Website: crate-barrel
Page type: orders-overview
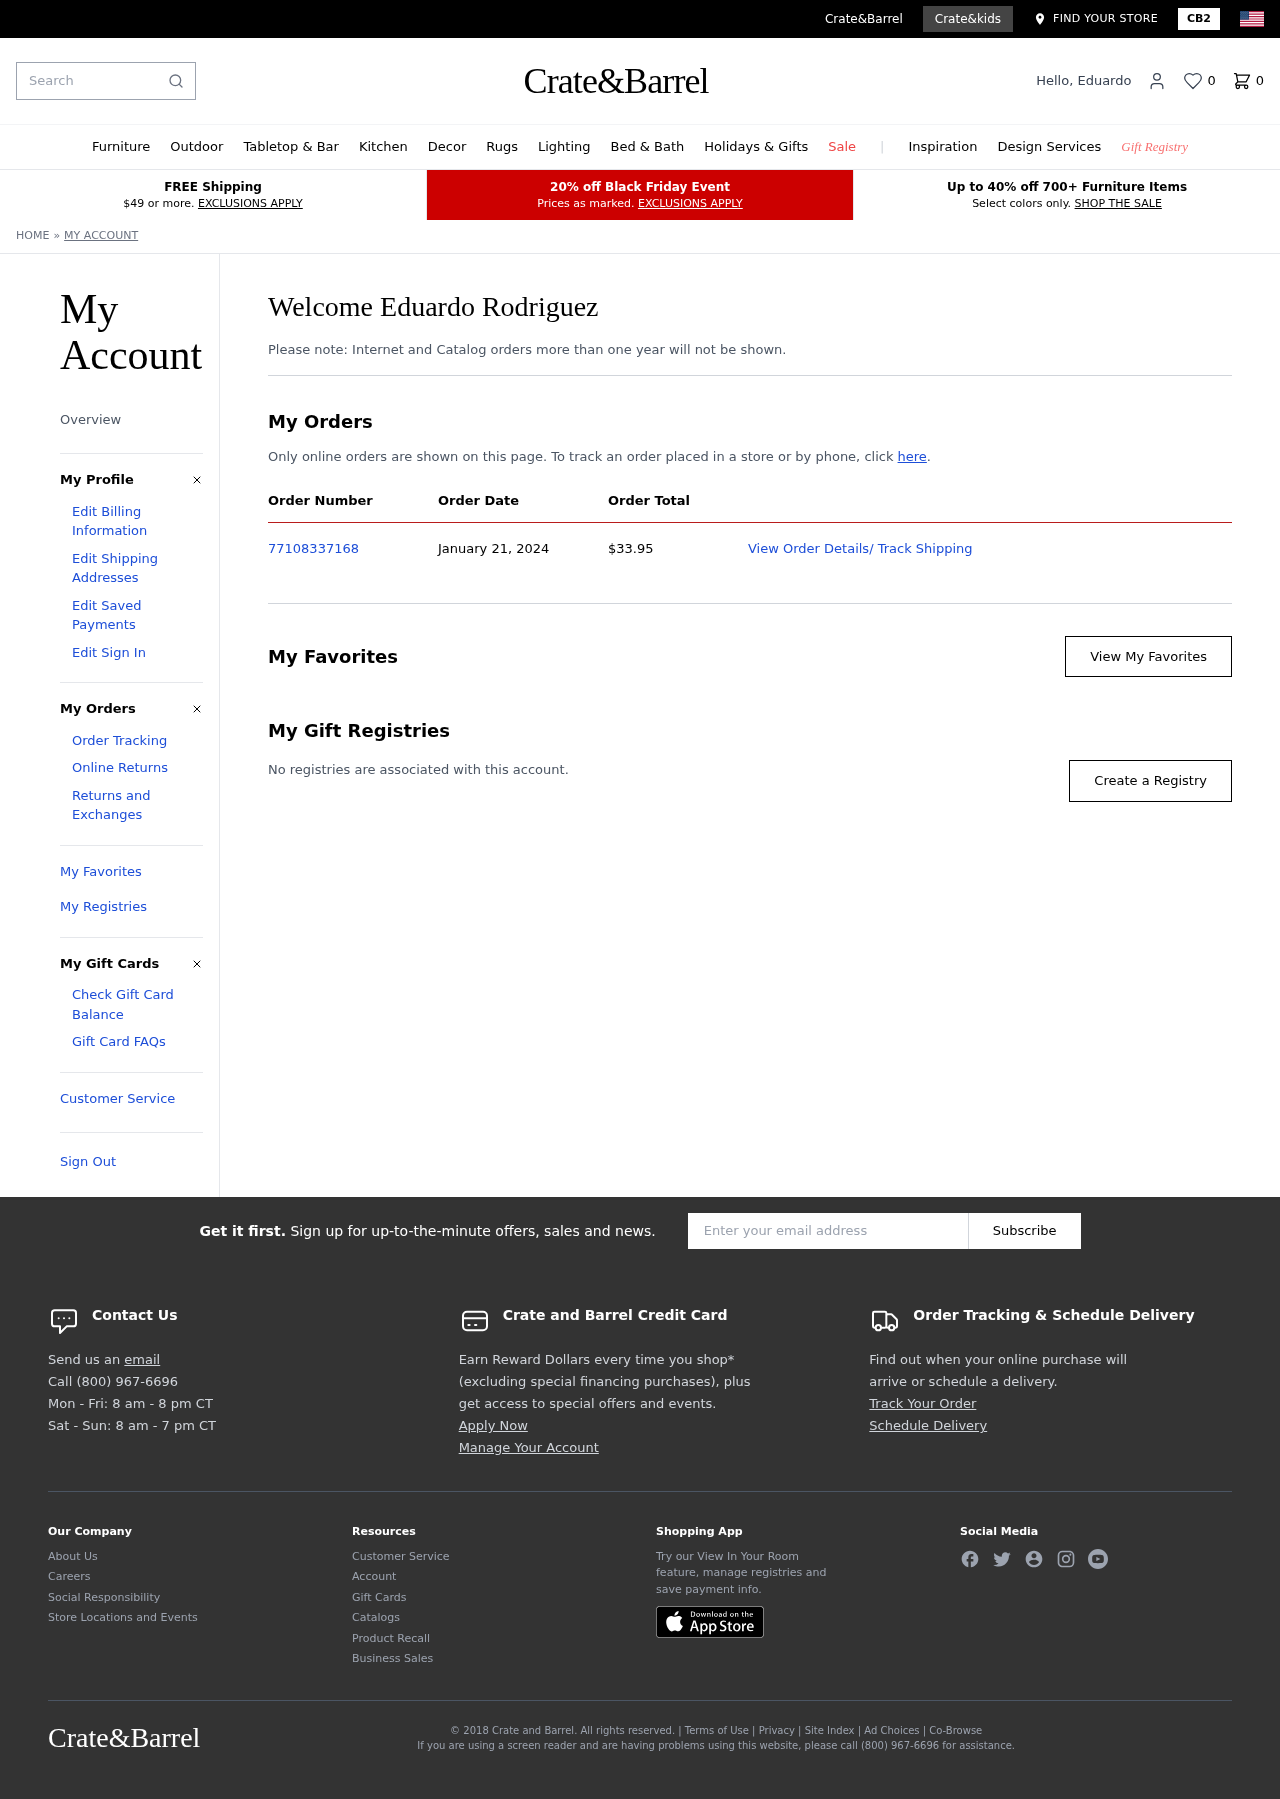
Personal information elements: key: PII_FIRSTNAME
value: Eduardo
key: PII_FULLNAME
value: Eduardo Rodriguez
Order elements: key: ORDER_NUM_ITEMS
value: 0
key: ORDER_ID
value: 77108337168
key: ORDER_DATE
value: January 21, 2024
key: ORDER_TOTAL
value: $33.95
Search elements: key: HEADER_SEARCH
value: Search
Other elements: key: FAVORITES_COUNT
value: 0